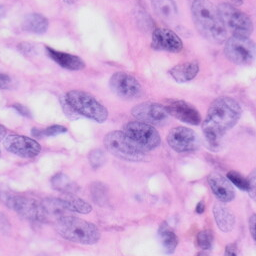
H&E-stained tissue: Skin